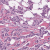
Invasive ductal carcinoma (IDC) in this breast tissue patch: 1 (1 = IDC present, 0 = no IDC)